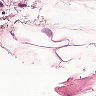
Metastatic tissue present: no